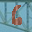
Label: 6